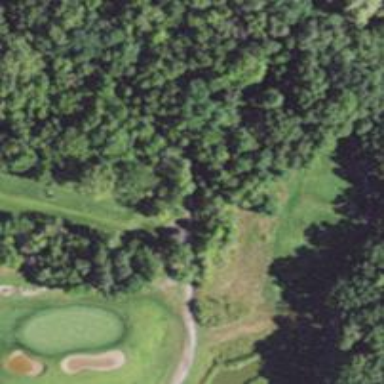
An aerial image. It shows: Path for both roads and golfers.